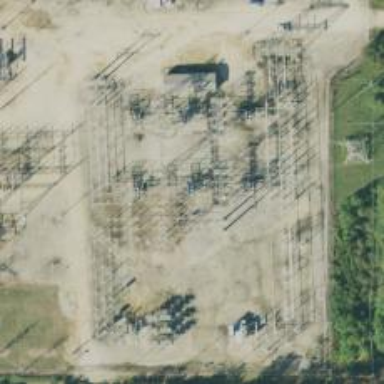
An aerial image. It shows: Switch used for power control.